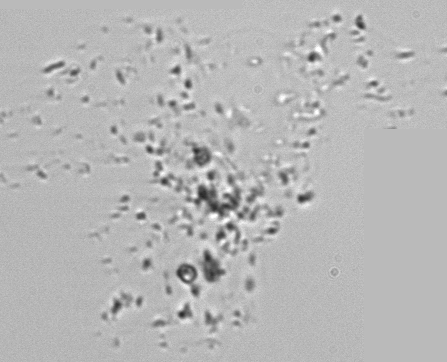
Label: Phaeocystis